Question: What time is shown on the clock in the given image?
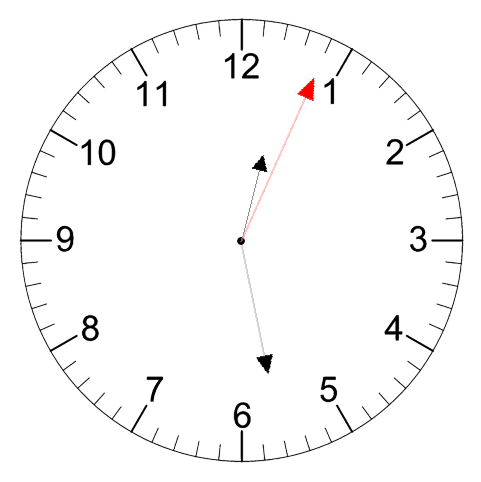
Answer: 12:28:04